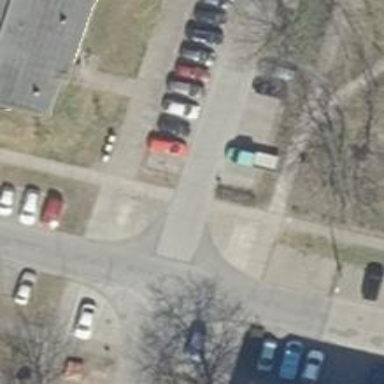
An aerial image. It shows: Unmarked road crossing.